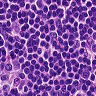
Metastatic tissue present: no